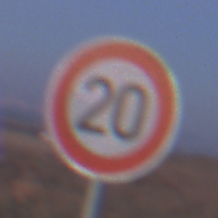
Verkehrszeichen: Geschwindigkeit20
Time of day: SunriseSunset
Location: Outdoor (Nature)
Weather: Clear
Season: NotSpecified
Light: Natural